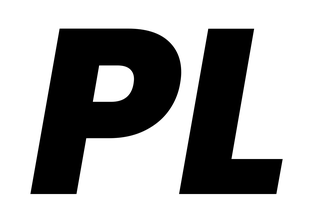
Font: Poppins-ExtraBoldItalic